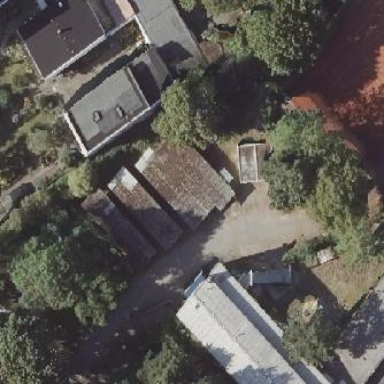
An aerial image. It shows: View of roof of building.